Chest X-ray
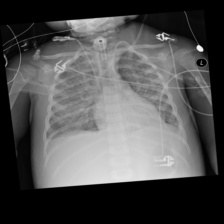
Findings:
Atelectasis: negative
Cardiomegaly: negative
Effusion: negative
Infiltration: positive
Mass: negative
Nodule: negative
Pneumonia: negative
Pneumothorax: negative
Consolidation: negative
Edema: negative
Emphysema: negative
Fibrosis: negative
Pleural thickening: negative
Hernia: negative